Question: There is some xAxis and data discrepancy, for example the second curve I need to be pictured as 2014-03 and 2014-04., but it drawn 2013-11; 2013-12

Is there exist some method where HighChart gets data in pairs, because in this case I have folowing json: [{"name":"xAxis","data":["2013-11","2013-12","2014-01","2014-02","2014-03","2014-04"]},{"name":"FIRSTname"","data":[81568256,93170615,92267597,97838553,103930539,103268030]},{"name":"SECONDname"","data":[20705697,23387653]}]
And I don't know how to inform HighChart "Hey, buddy, plz draw this curve from '2014-03' to '2014-04' for example.
Or something like "data": ['not draw this point', '1234', 'not draw this point', '1234']
So in this case he can easily understand that '1234' is for '2013-12', because it goes second.
Thanks
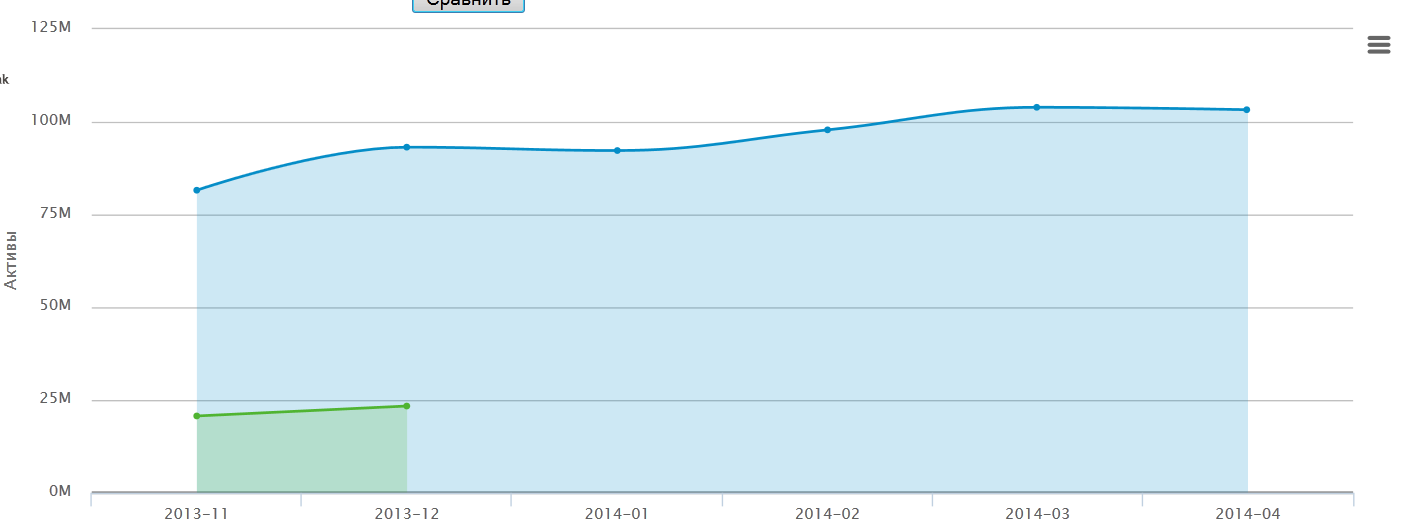
Answer: In the second serie data, points require to be pairs [x,y] instaed of y value. As a result use it: {"name":"SECONDname"","data":[[4,20705697],[5,23387653]]}]